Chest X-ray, PA view. Patient: 48 years old, sex F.
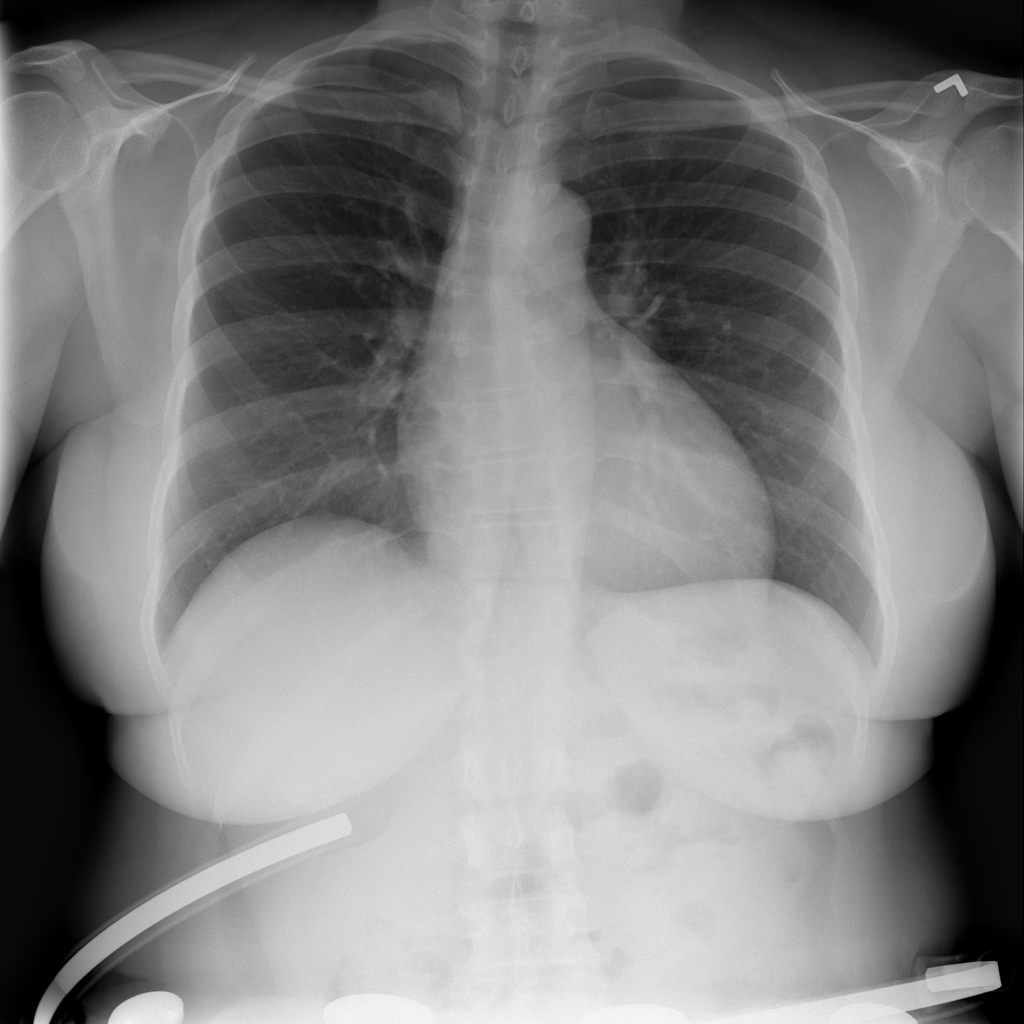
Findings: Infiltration